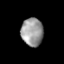
Tissue: lung
Cell type: T cells
Senescence score: 0.1941
Nuclear area (px): 603
Mean DAPI intensity: 153.76